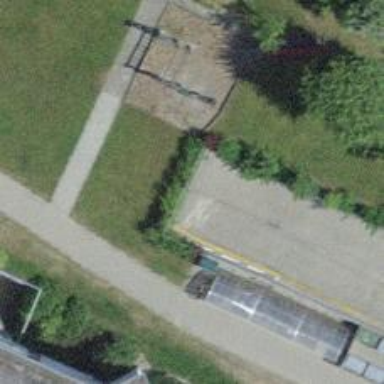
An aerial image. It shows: Parking entrance.